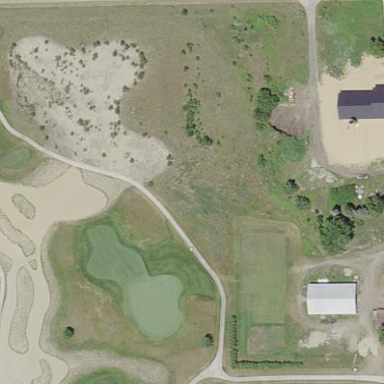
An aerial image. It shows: Golf bunker filled with sandy terrain.